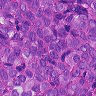
Metastatic tissue present: yes